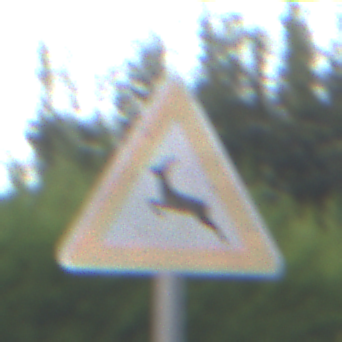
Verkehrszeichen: WildwechselRechts
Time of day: SunriseSunset
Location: Outdoor (Urban)
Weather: Clear
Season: NotSpecified
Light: Natural